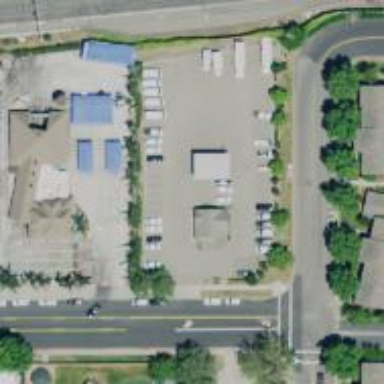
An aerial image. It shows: Car rental facility.